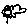
Label: flower